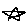
Label: star